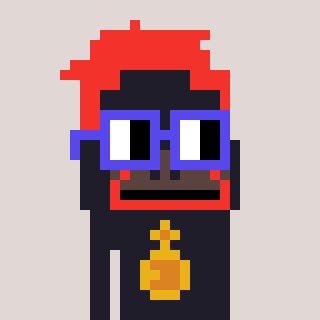
a pixel art character with square blue glasses, a orangutan-shaped head and a grayscale-colored body on a warm background